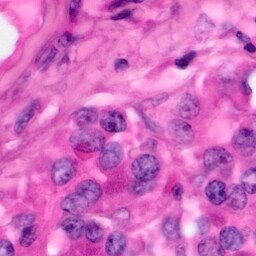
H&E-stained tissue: Pancreatic